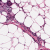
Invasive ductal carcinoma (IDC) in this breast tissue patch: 0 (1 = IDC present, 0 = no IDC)